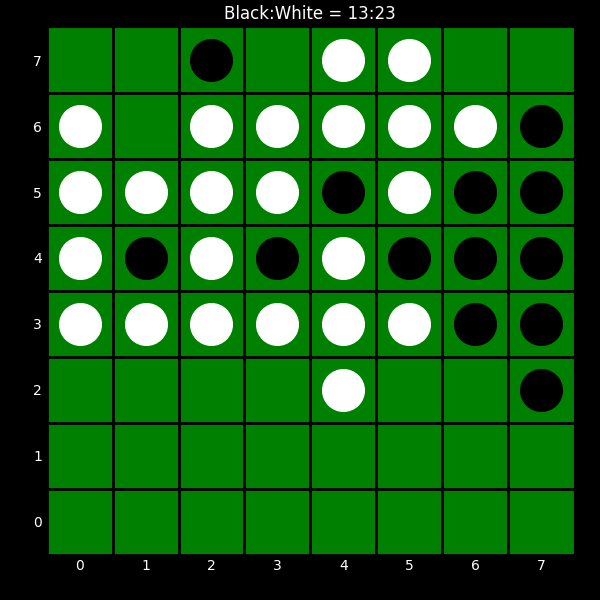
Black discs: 13
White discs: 23